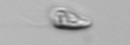
Label: Cryptophyta